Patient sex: M
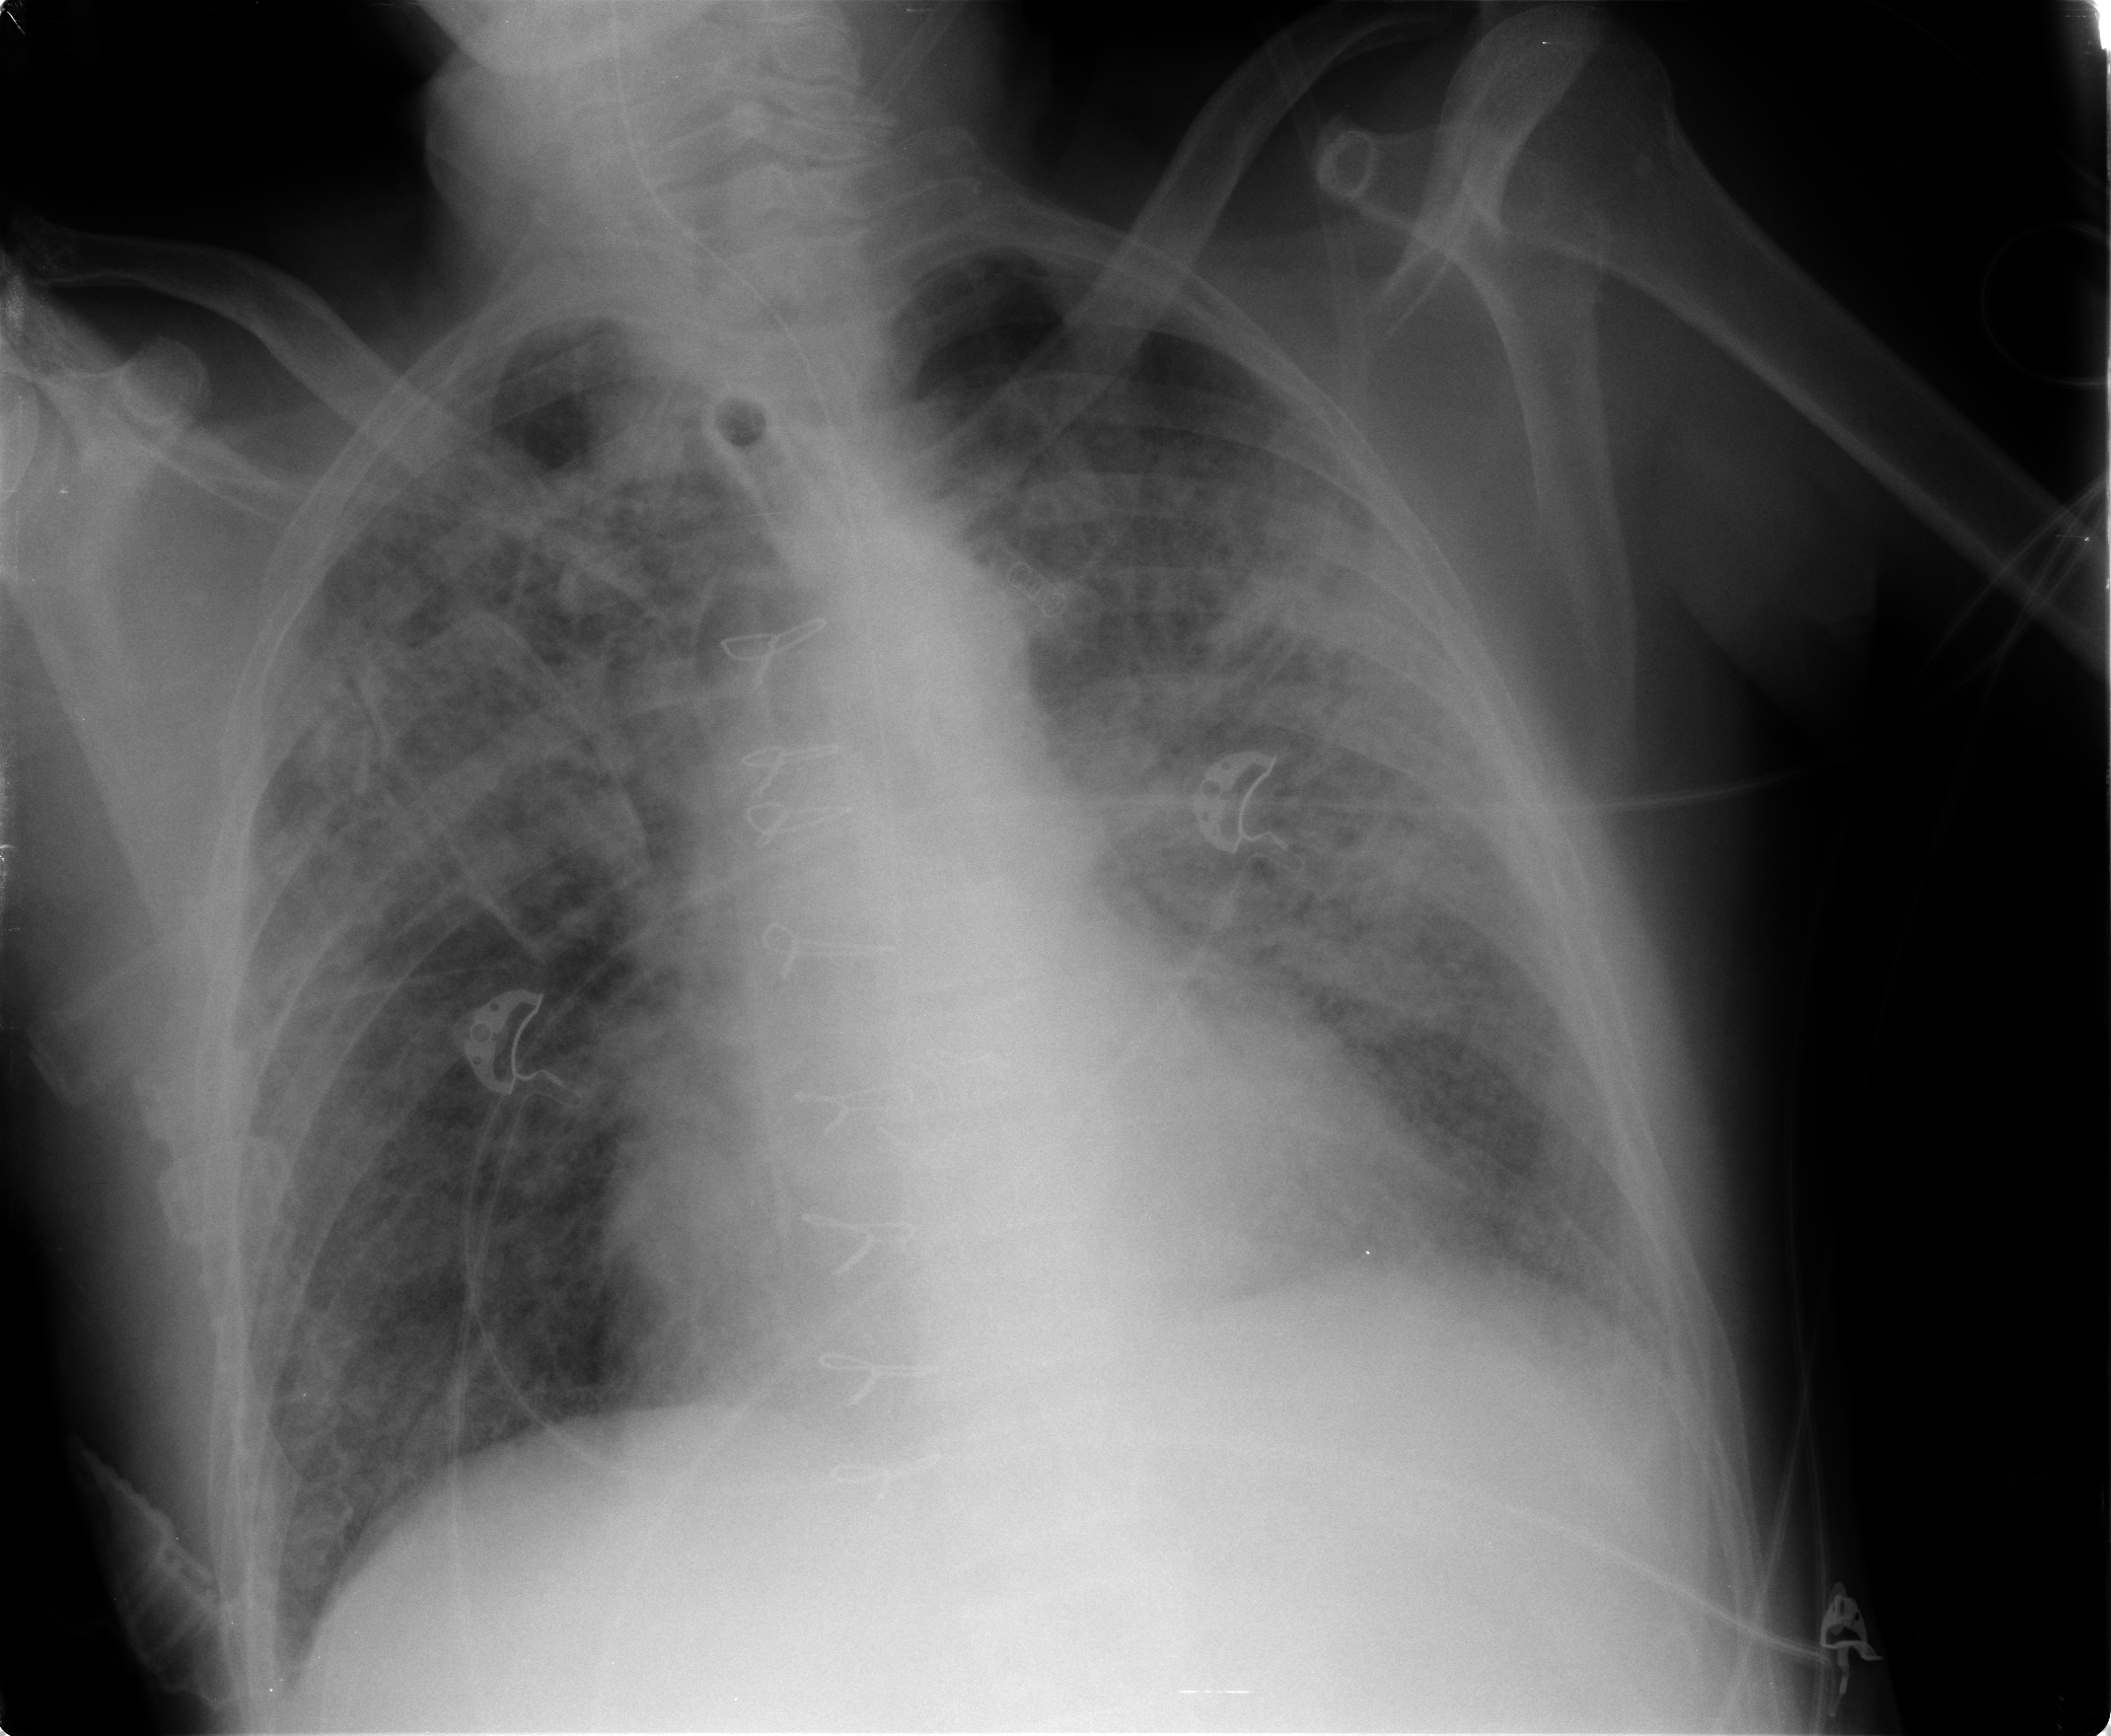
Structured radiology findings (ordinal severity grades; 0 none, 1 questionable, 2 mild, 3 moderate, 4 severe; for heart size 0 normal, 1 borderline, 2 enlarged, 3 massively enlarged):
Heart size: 2
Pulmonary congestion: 2
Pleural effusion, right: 0
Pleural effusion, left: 1
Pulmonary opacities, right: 3
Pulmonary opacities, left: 3
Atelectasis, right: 2
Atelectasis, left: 2